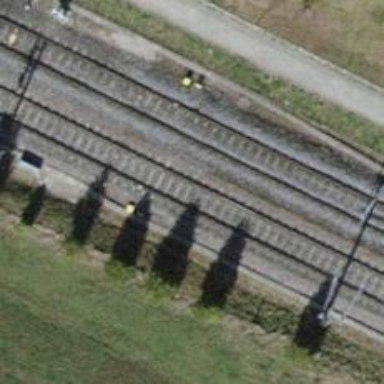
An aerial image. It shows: Railway track with contact line for electrification.